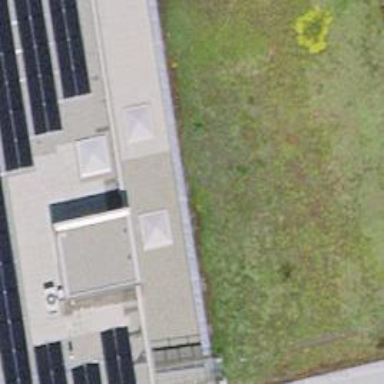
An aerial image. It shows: School building.